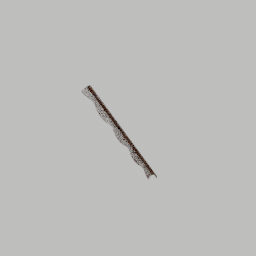
Label: architecture